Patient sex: M
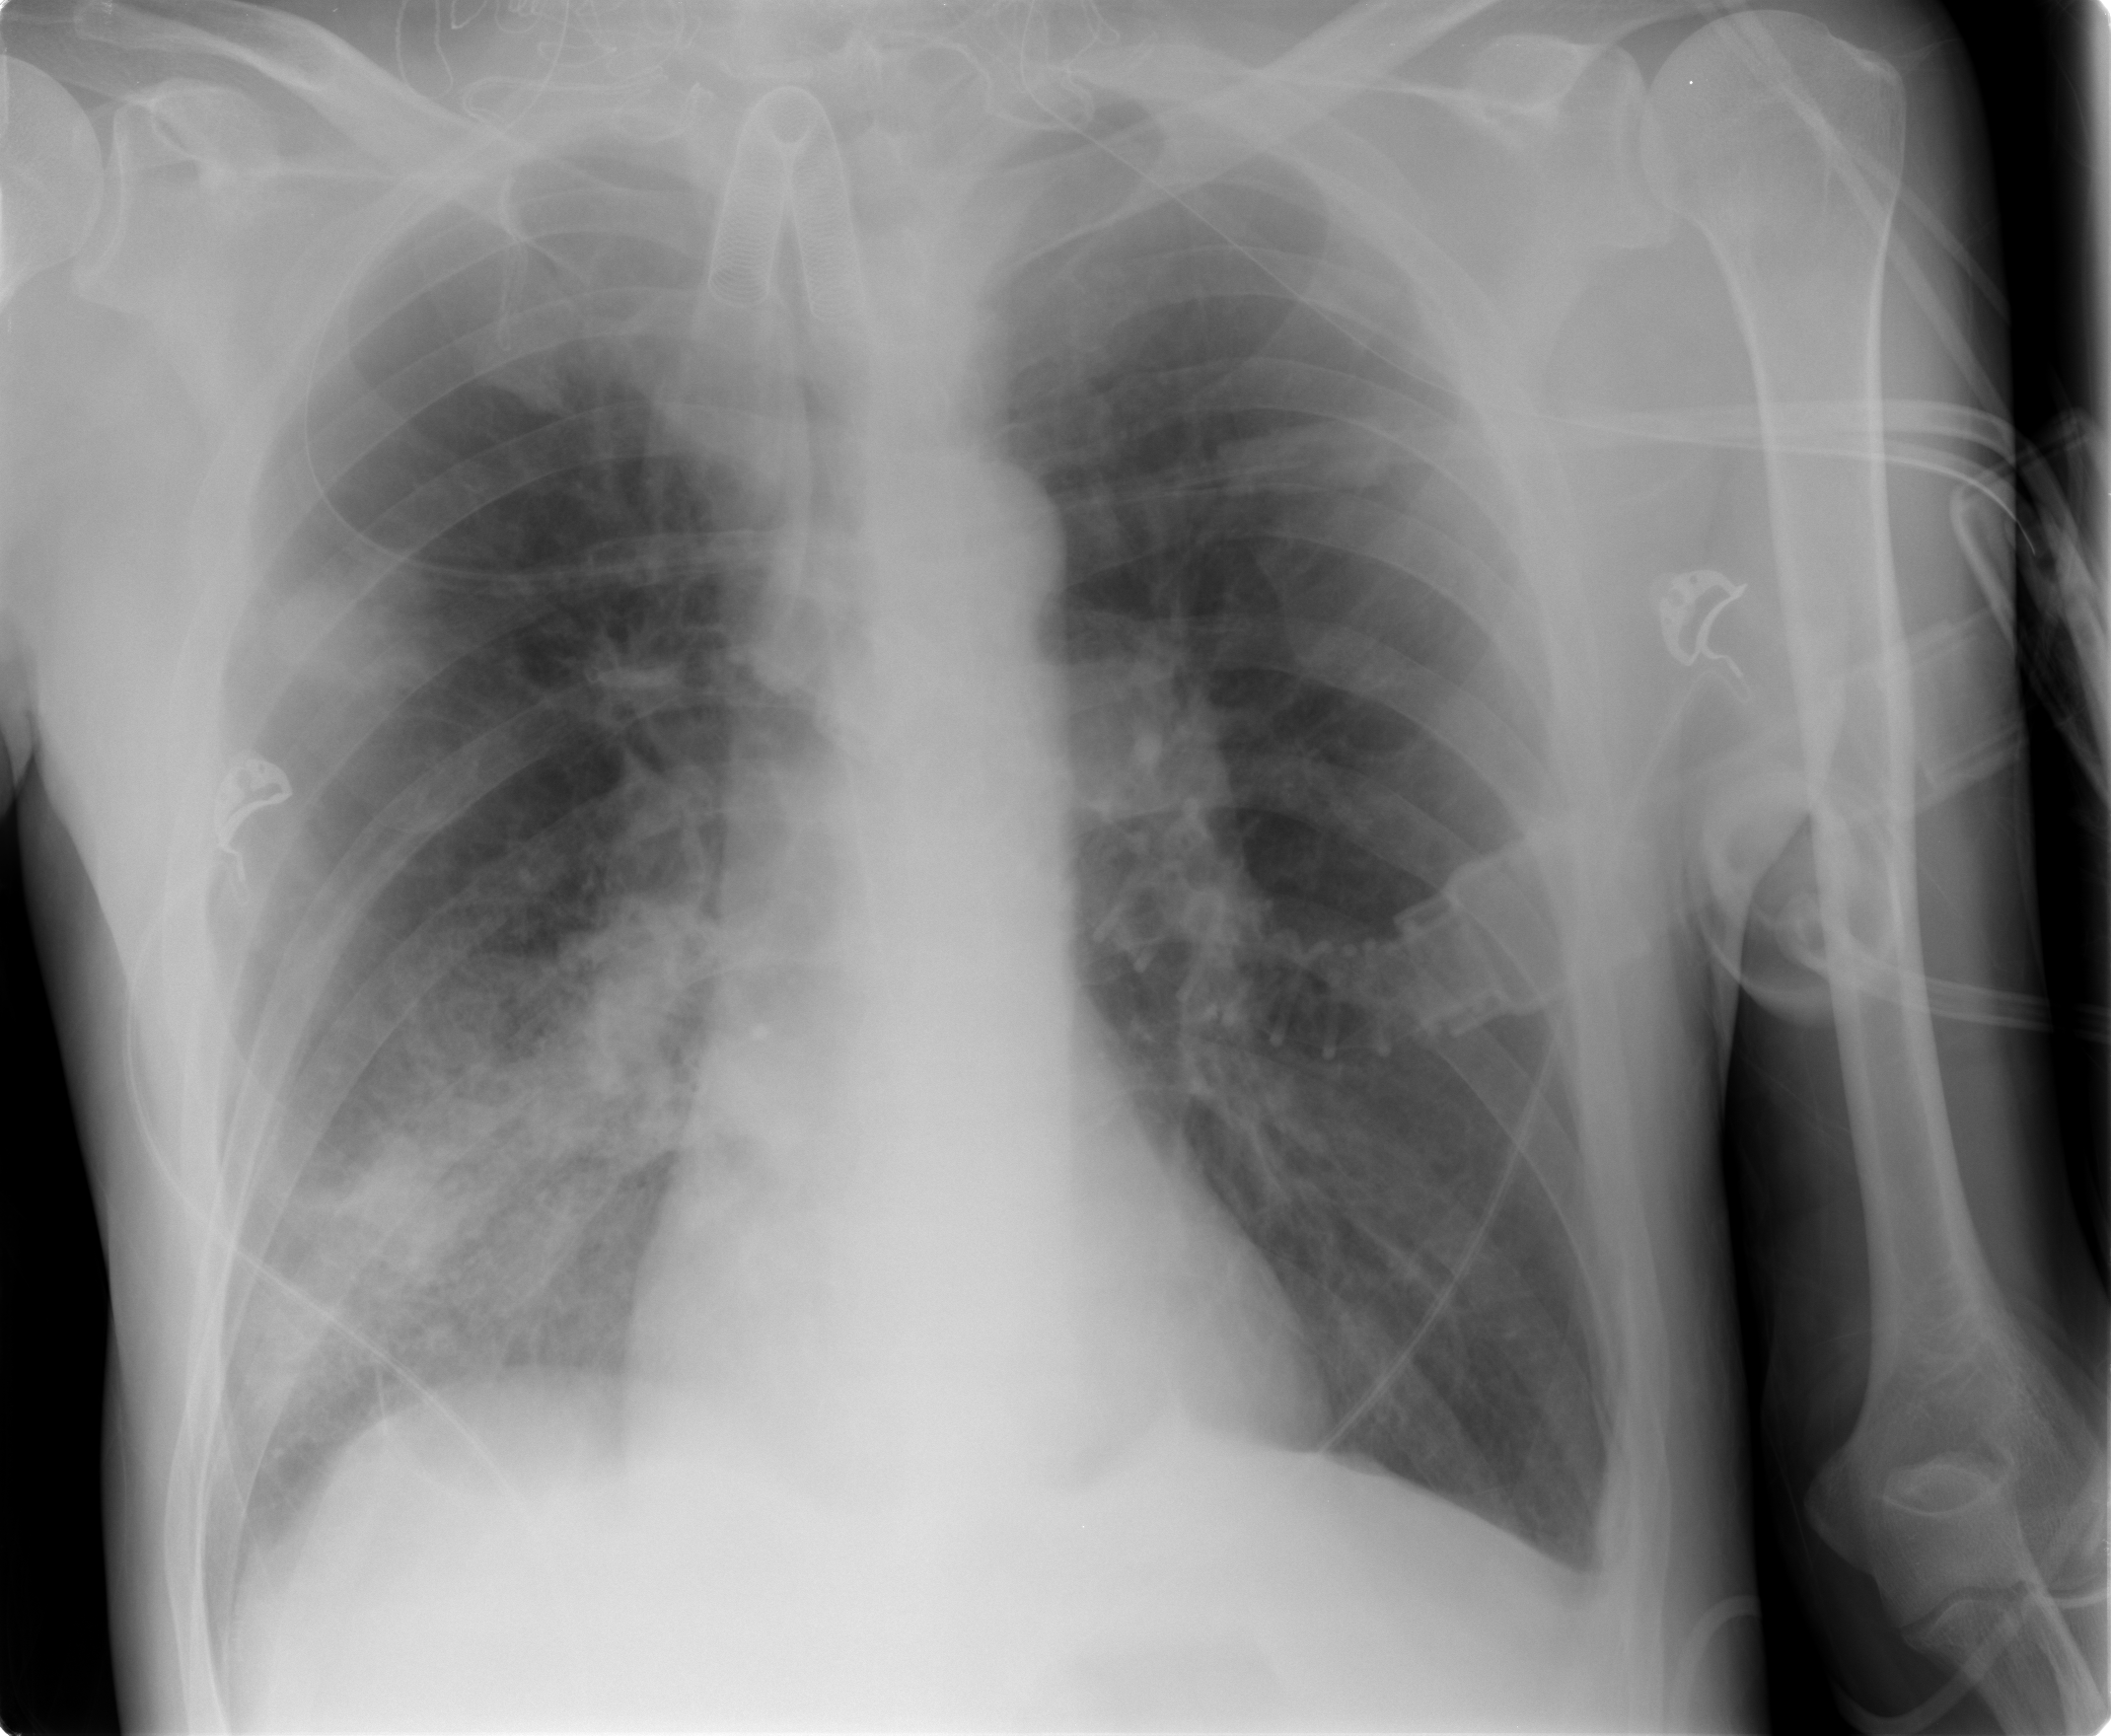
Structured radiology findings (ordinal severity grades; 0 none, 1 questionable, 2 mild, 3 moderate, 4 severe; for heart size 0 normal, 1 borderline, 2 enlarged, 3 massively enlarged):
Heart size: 0
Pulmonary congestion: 0
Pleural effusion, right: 0
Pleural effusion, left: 1
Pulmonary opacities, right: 3
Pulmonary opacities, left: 0
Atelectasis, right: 0
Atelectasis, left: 1